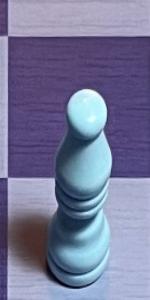
Label: Bishop_White